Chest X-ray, PA view. Patient: 53 years old, sex M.
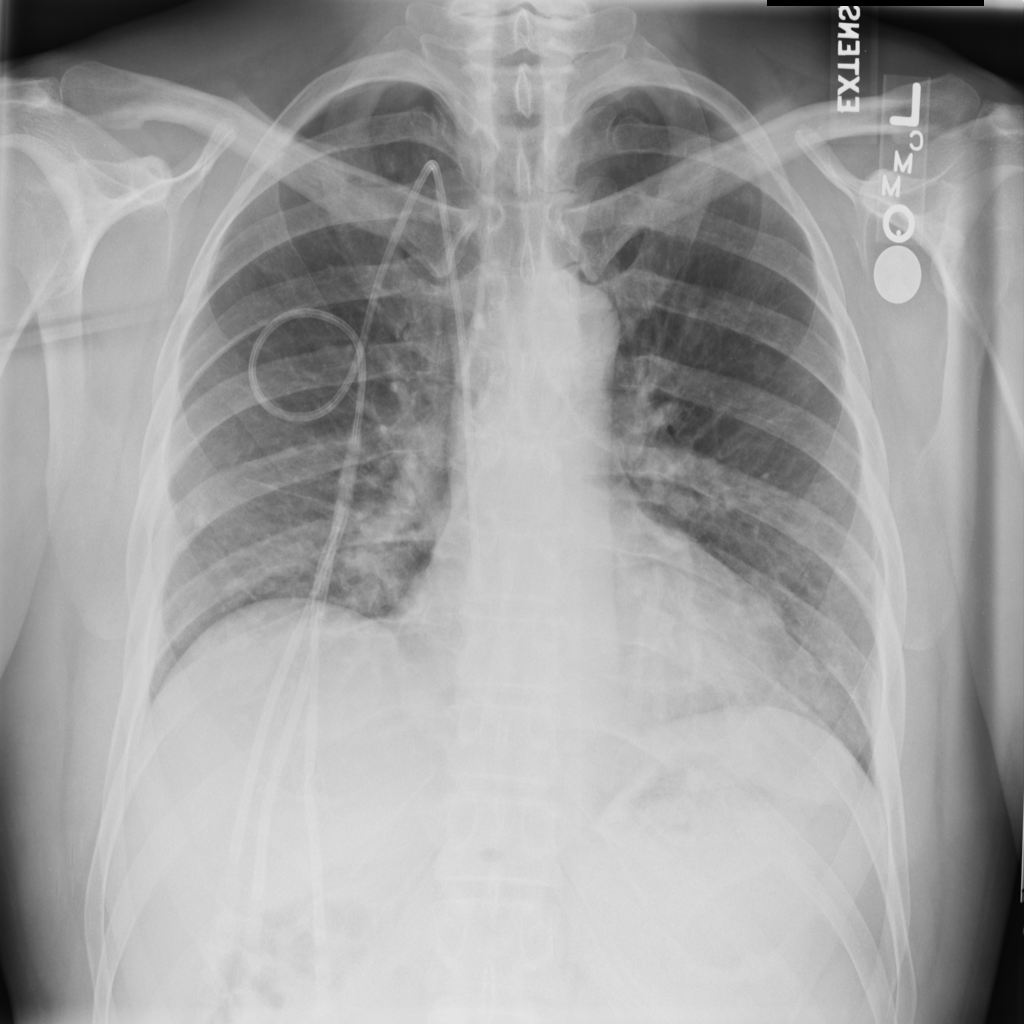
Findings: No Finding